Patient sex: F
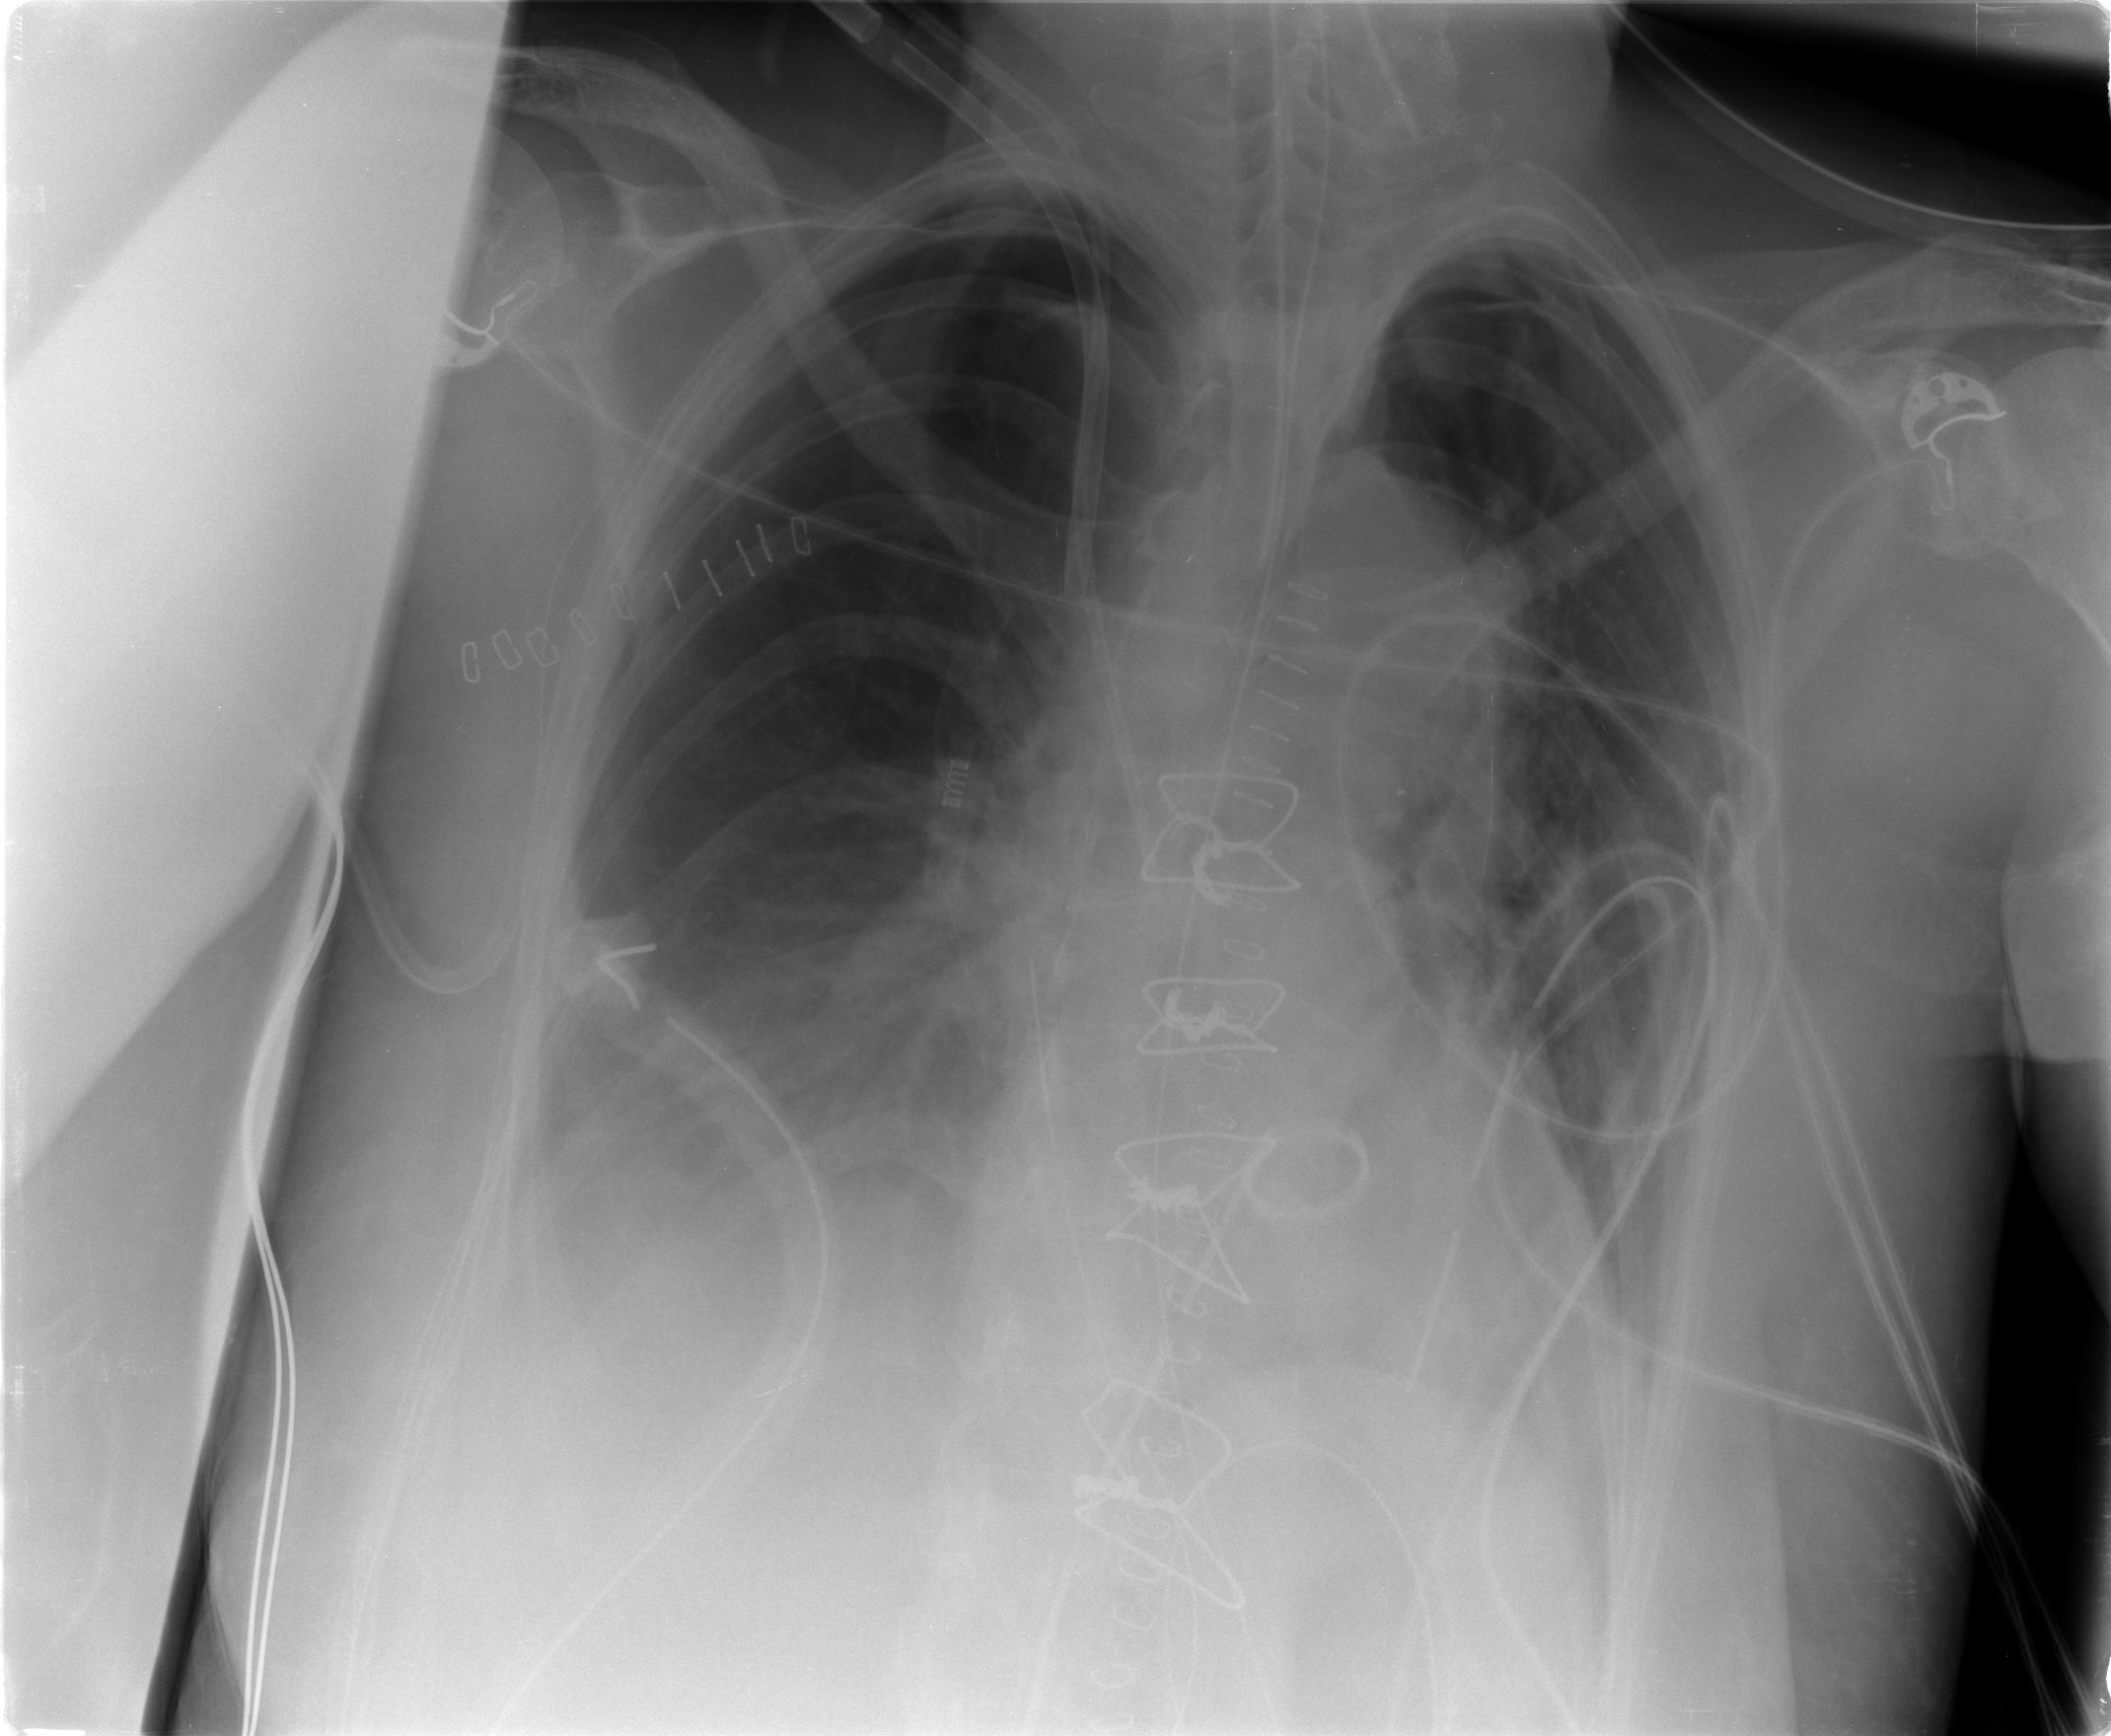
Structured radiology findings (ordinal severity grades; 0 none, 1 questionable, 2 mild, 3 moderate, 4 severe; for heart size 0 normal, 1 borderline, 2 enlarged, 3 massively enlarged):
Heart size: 0
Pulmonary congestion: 2
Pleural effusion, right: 2
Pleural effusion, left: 0
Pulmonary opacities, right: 0
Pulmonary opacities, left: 0
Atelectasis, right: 2
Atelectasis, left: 0